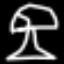
Label: mushroom